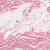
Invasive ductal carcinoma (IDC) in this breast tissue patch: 0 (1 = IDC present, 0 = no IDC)